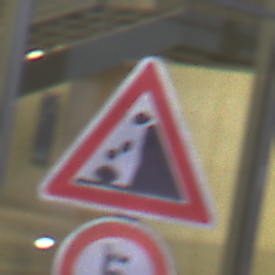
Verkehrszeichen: SteinschlagRechts
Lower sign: Geschwindigkeit5
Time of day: Night
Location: Outdoor (Urban)
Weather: PartlyCloudy
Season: NotSpecified
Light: Artificial